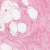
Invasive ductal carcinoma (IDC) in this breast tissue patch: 0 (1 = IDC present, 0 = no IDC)